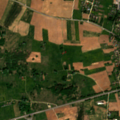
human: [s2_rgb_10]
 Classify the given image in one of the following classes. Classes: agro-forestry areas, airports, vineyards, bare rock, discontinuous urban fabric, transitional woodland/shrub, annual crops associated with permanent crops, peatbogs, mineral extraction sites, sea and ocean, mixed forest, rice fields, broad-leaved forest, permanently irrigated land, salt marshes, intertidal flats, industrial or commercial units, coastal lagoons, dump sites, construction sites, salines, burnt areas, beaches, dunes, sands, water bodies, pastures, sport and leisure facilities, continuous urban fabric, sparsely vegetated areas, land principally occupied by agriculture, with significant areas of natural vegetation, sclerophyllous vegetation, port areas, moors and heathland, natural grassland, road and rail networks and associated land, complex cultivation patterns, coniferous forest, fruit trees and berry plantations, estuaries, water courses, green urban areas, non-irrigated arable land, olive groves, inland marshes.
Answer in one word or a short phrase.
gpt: discontinuous urban fabric, non-irrigated arable land, complex cultivation patterns, land principally occupied by agriculture, with significant areas of natural vegetation